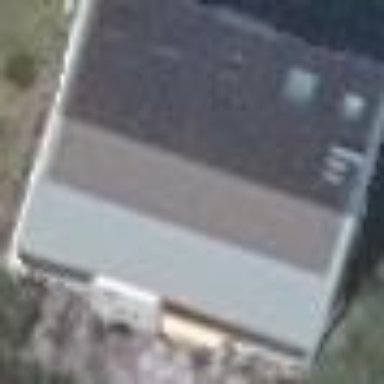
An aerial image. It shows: Gabled roof apartments building.